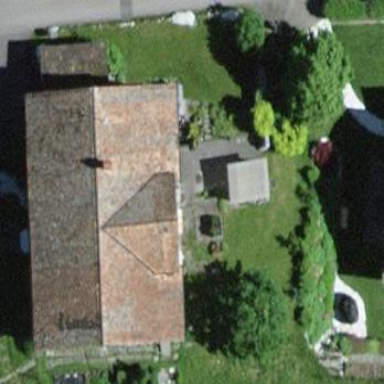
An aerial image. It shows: Simple house.